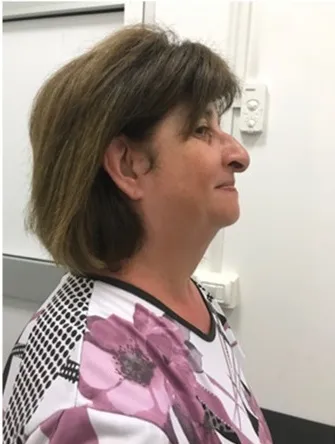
Lateral. View of the patient and her mother.
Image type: medical_photograph (oral_photograph)